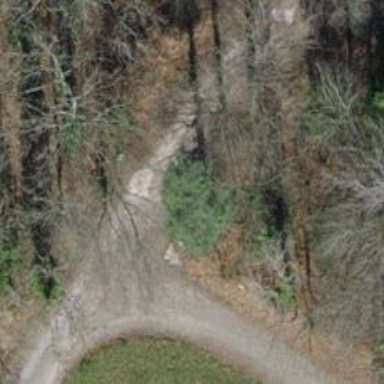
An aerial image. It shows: Residential unpaved road with grade 2 tracktype.